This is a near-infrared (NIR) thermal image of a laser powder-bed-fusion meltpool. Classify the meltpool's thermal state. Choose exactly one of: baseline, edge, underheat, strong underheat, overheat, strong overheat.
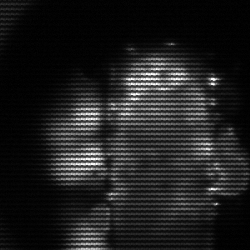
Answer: strong underheat